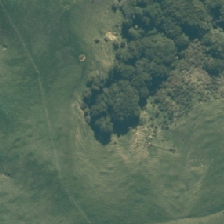
Land cover: indigenous_forest